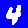
Digit: 4